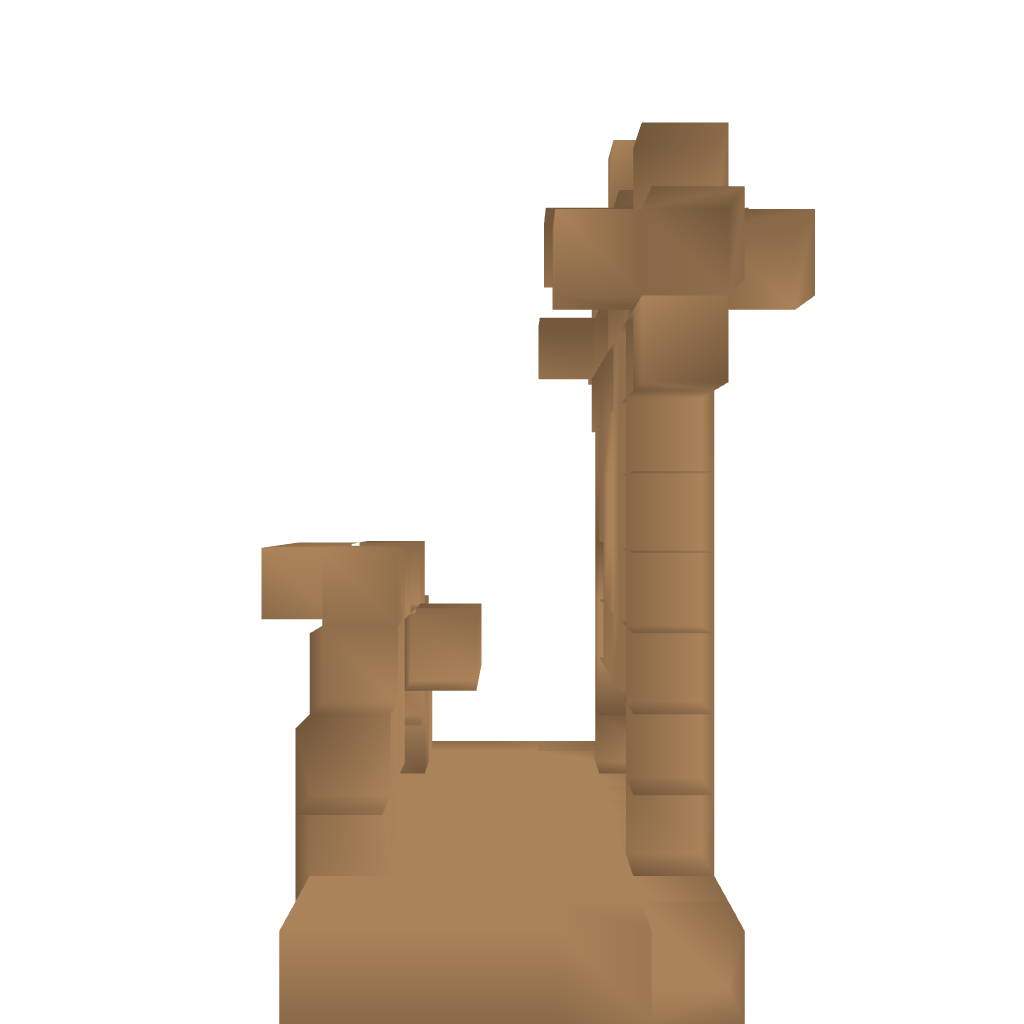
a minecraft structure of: Map Array with Cartographic Viewing Deck good quality